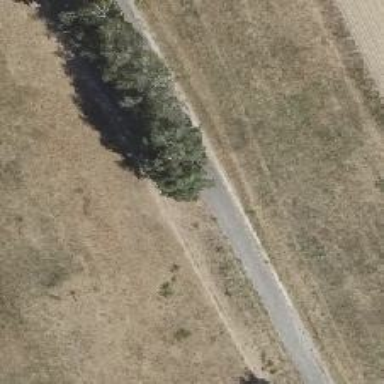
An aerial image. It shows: Row of broadleaved trees.